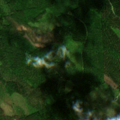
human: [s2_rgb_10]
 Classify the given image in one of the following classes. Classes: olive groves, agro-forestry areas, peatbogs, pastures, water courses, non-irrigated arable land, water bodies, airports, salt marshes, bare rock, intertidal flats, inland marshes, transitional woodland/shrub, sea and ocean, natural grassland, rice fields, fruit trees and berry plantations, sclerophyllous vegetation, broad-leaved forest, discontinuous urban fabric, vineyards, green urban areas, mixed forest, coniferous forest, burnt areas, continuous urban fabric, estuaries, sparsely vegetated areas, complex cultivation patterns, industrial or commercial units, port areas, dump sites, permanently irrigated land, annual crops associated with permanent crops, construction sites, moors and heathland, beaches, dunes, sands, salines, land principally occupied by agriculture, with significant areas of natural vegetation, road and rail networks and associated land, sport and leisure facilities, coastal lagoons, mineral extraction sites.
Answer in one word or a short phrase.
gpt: broad-leaved forest, coniferous forest, mixed forest, transitional woodland/shrub